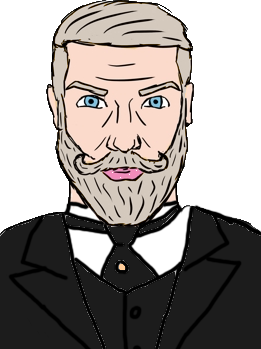
Label: 4_Yes_Chad